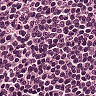
Metastatic tissue present: no